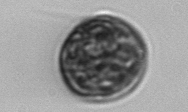
Label: Prorocentrum